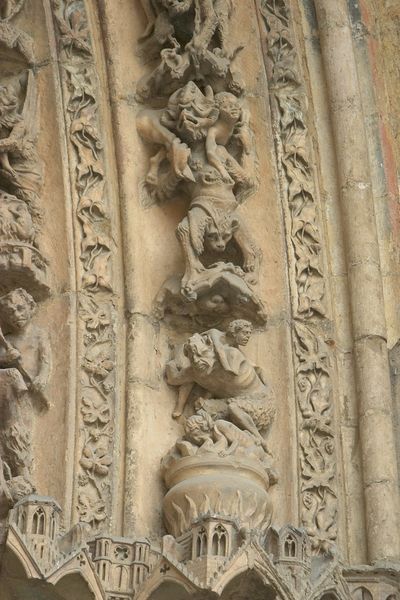
Titel: Kathedrale in Leon
Standort: Léon, Kathedrale (EU - E)
Schlagwörter: blätter, feuer, himmel, weiß, menschen, ausschnitt, fenster, hell, männer, stützen, tiere, ornament, stein, tragen, häuser, kirche, figur, gotik, skulptur, relief, topf, bogen, mauer, figuren, rundbogen, ornamente, verzierung, stuck, bildhauerei, dämon, münster, kathedrale, fries, portal, sims, fegefeuer, hölle, teufel, wesen, gebückt, zierrat, kochtopf, dämonen, monster, maßwerk, tympanon, skulpur, fefegfeuer